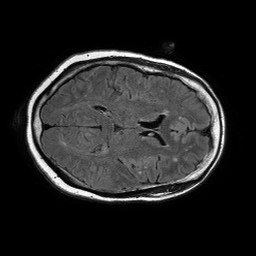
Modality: FLAIR
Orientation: axial
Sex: female
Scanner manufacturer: philips
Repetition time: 11 s
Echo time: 0.125 s